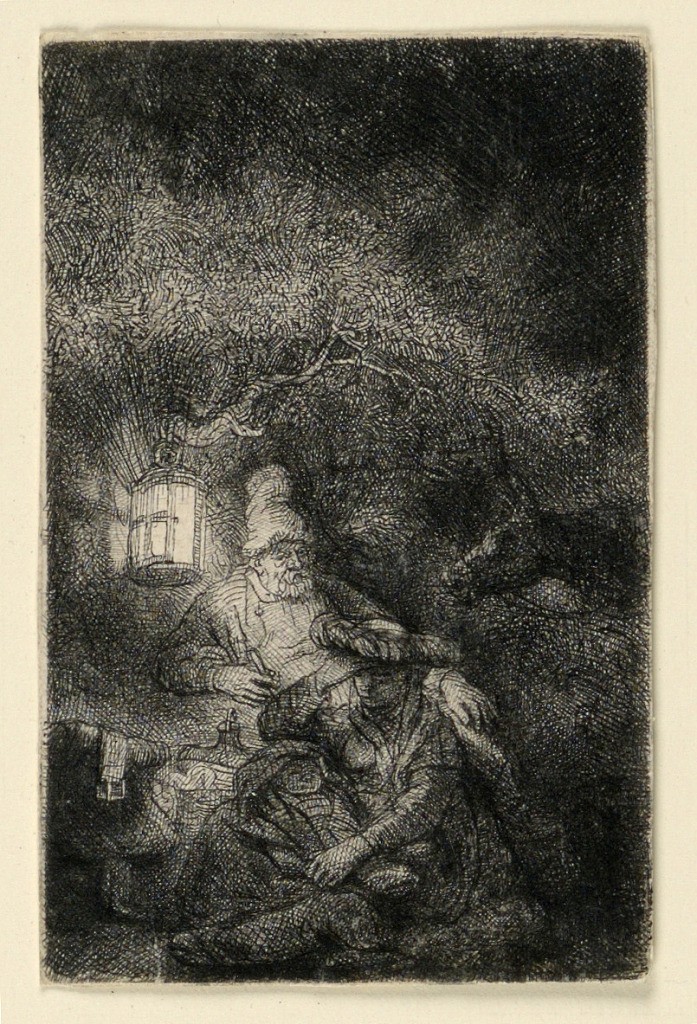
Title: The Rest on the Flight into Egypt: A Night Piece
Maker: Rembrandt Harmensz van Rijn, Dutch, 1606–1669
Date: ca. 1644
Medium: Etching and drypoint on laid paper
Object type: Print
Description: A night scene illuminated by the light of the lantern which is suspended from the branch of a tree, left. The Holy Family is seated in the foreground, the Virgin holding the Child in Her lap. At right, the head of an ass is introduced into the composition.